Question: I haven't used bootstrap much, but I'm trying to create a registration form for a web application.
The well seems to conform around the captcha and captcha input just fine when it comes to height, but when it comes to width, it maximizes its full length. Is there a way to make the well conform width wise as it does height wise?

Any help would be greatly appreciated.
Edit: <URL>
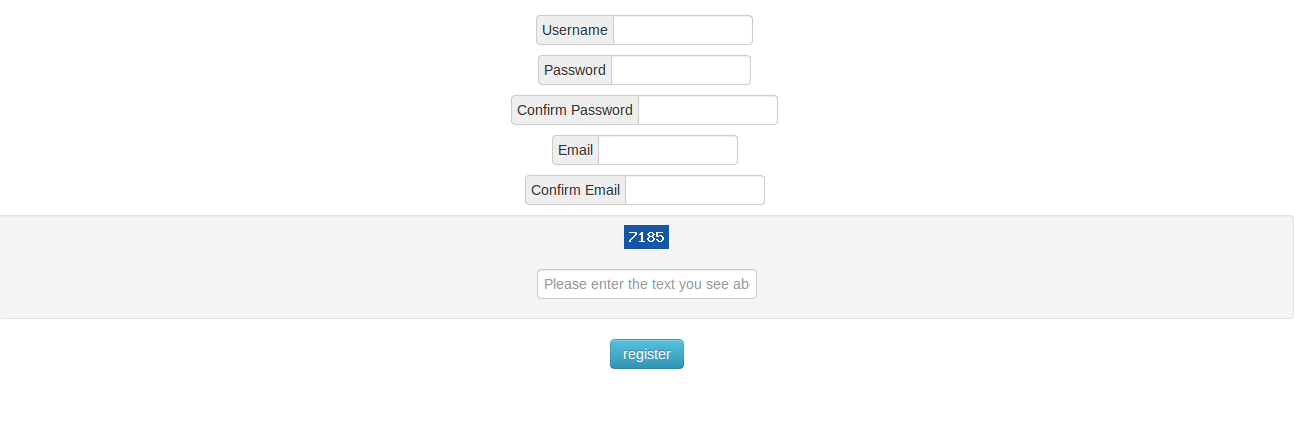
Answer: The input confirms to the center, and so does the captcha. The input is further constraint by the class=span2 you have in your input.
'''
<input class="span2" name="username" id="prependedInput" type="text" required/>
'''
There's no span2 on your well.
'''
<div class="well well-small">
'''
Have a look at some form examples on bootsnip like <URL> one.